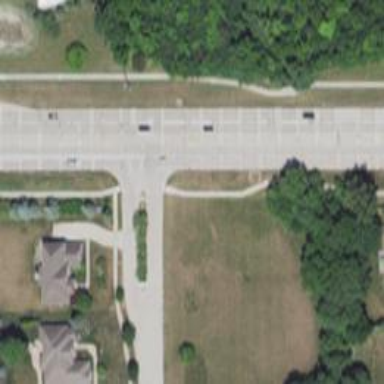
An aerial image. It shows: Secondary road.